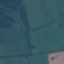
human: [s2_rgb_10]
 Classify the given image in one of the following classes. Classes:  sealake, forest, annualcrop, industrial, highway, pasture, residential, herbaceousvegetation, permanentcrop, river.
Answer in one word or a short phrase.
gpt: Pasture